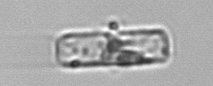
Label: Guinardia_delicatula